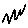
Label: zigzag